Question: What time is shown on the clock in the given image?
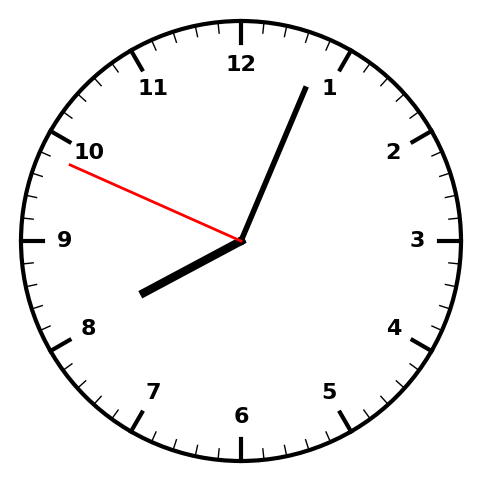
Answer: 08:03:49